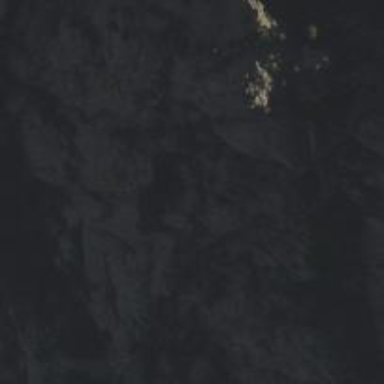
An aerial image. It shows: Cliff in nature.